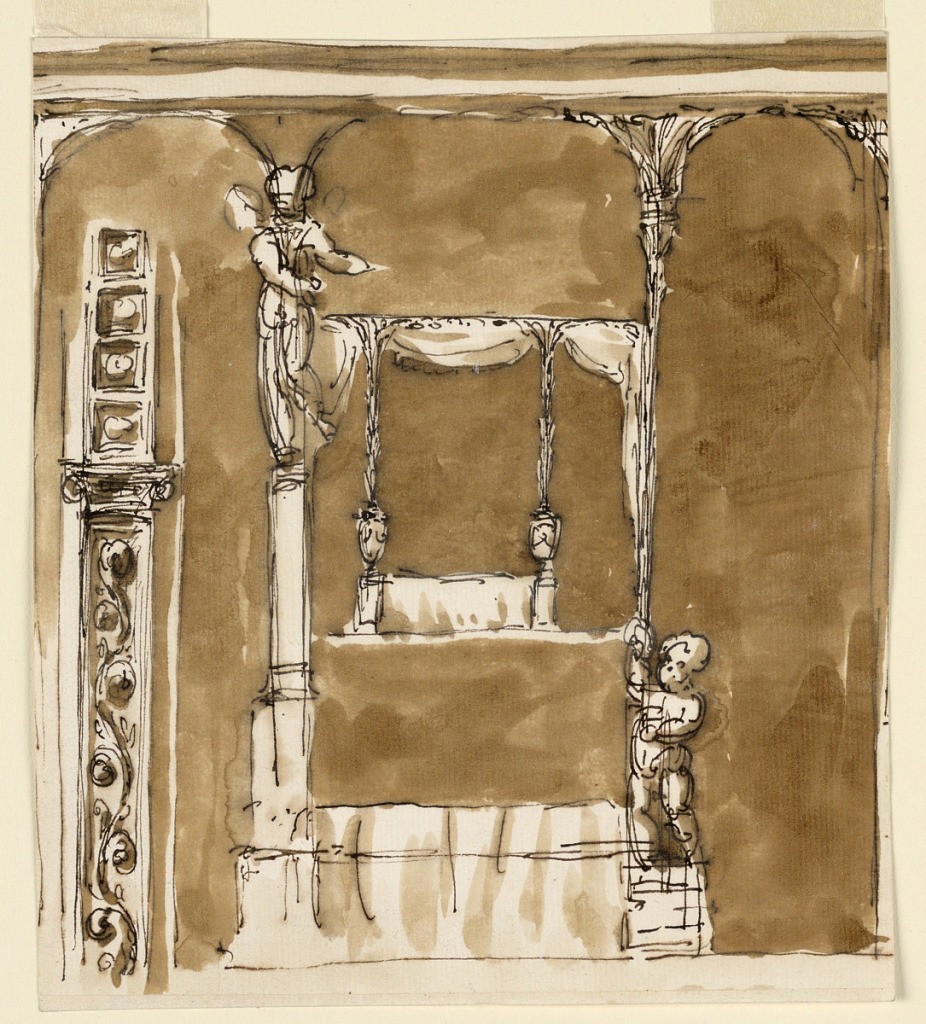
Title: Project for the Decoration of a Bed Alcove
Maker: Giuseppe Barberi, Italian, 1746–1809
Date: ca. 1790
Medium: Pen and brown ink, brush and brown, bistre wash, on off-white laid paper, lined
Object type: Drawing
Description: Edge to edge, the paper is filled with a depiction of the elevation of the front side of an alcove. The left pole of the alcove is in the shape of a column with a running putto; the right is like a plant, held by a boy. Inside this alcove is an image of another elevation, within the central arcade. There, the poles consist of plants rising from vases standing on pedestals, with curtains above all. At left, parts of a pilaster decorated with rinceaux and of a coffered arch appear inside the left arcade.